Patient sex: M
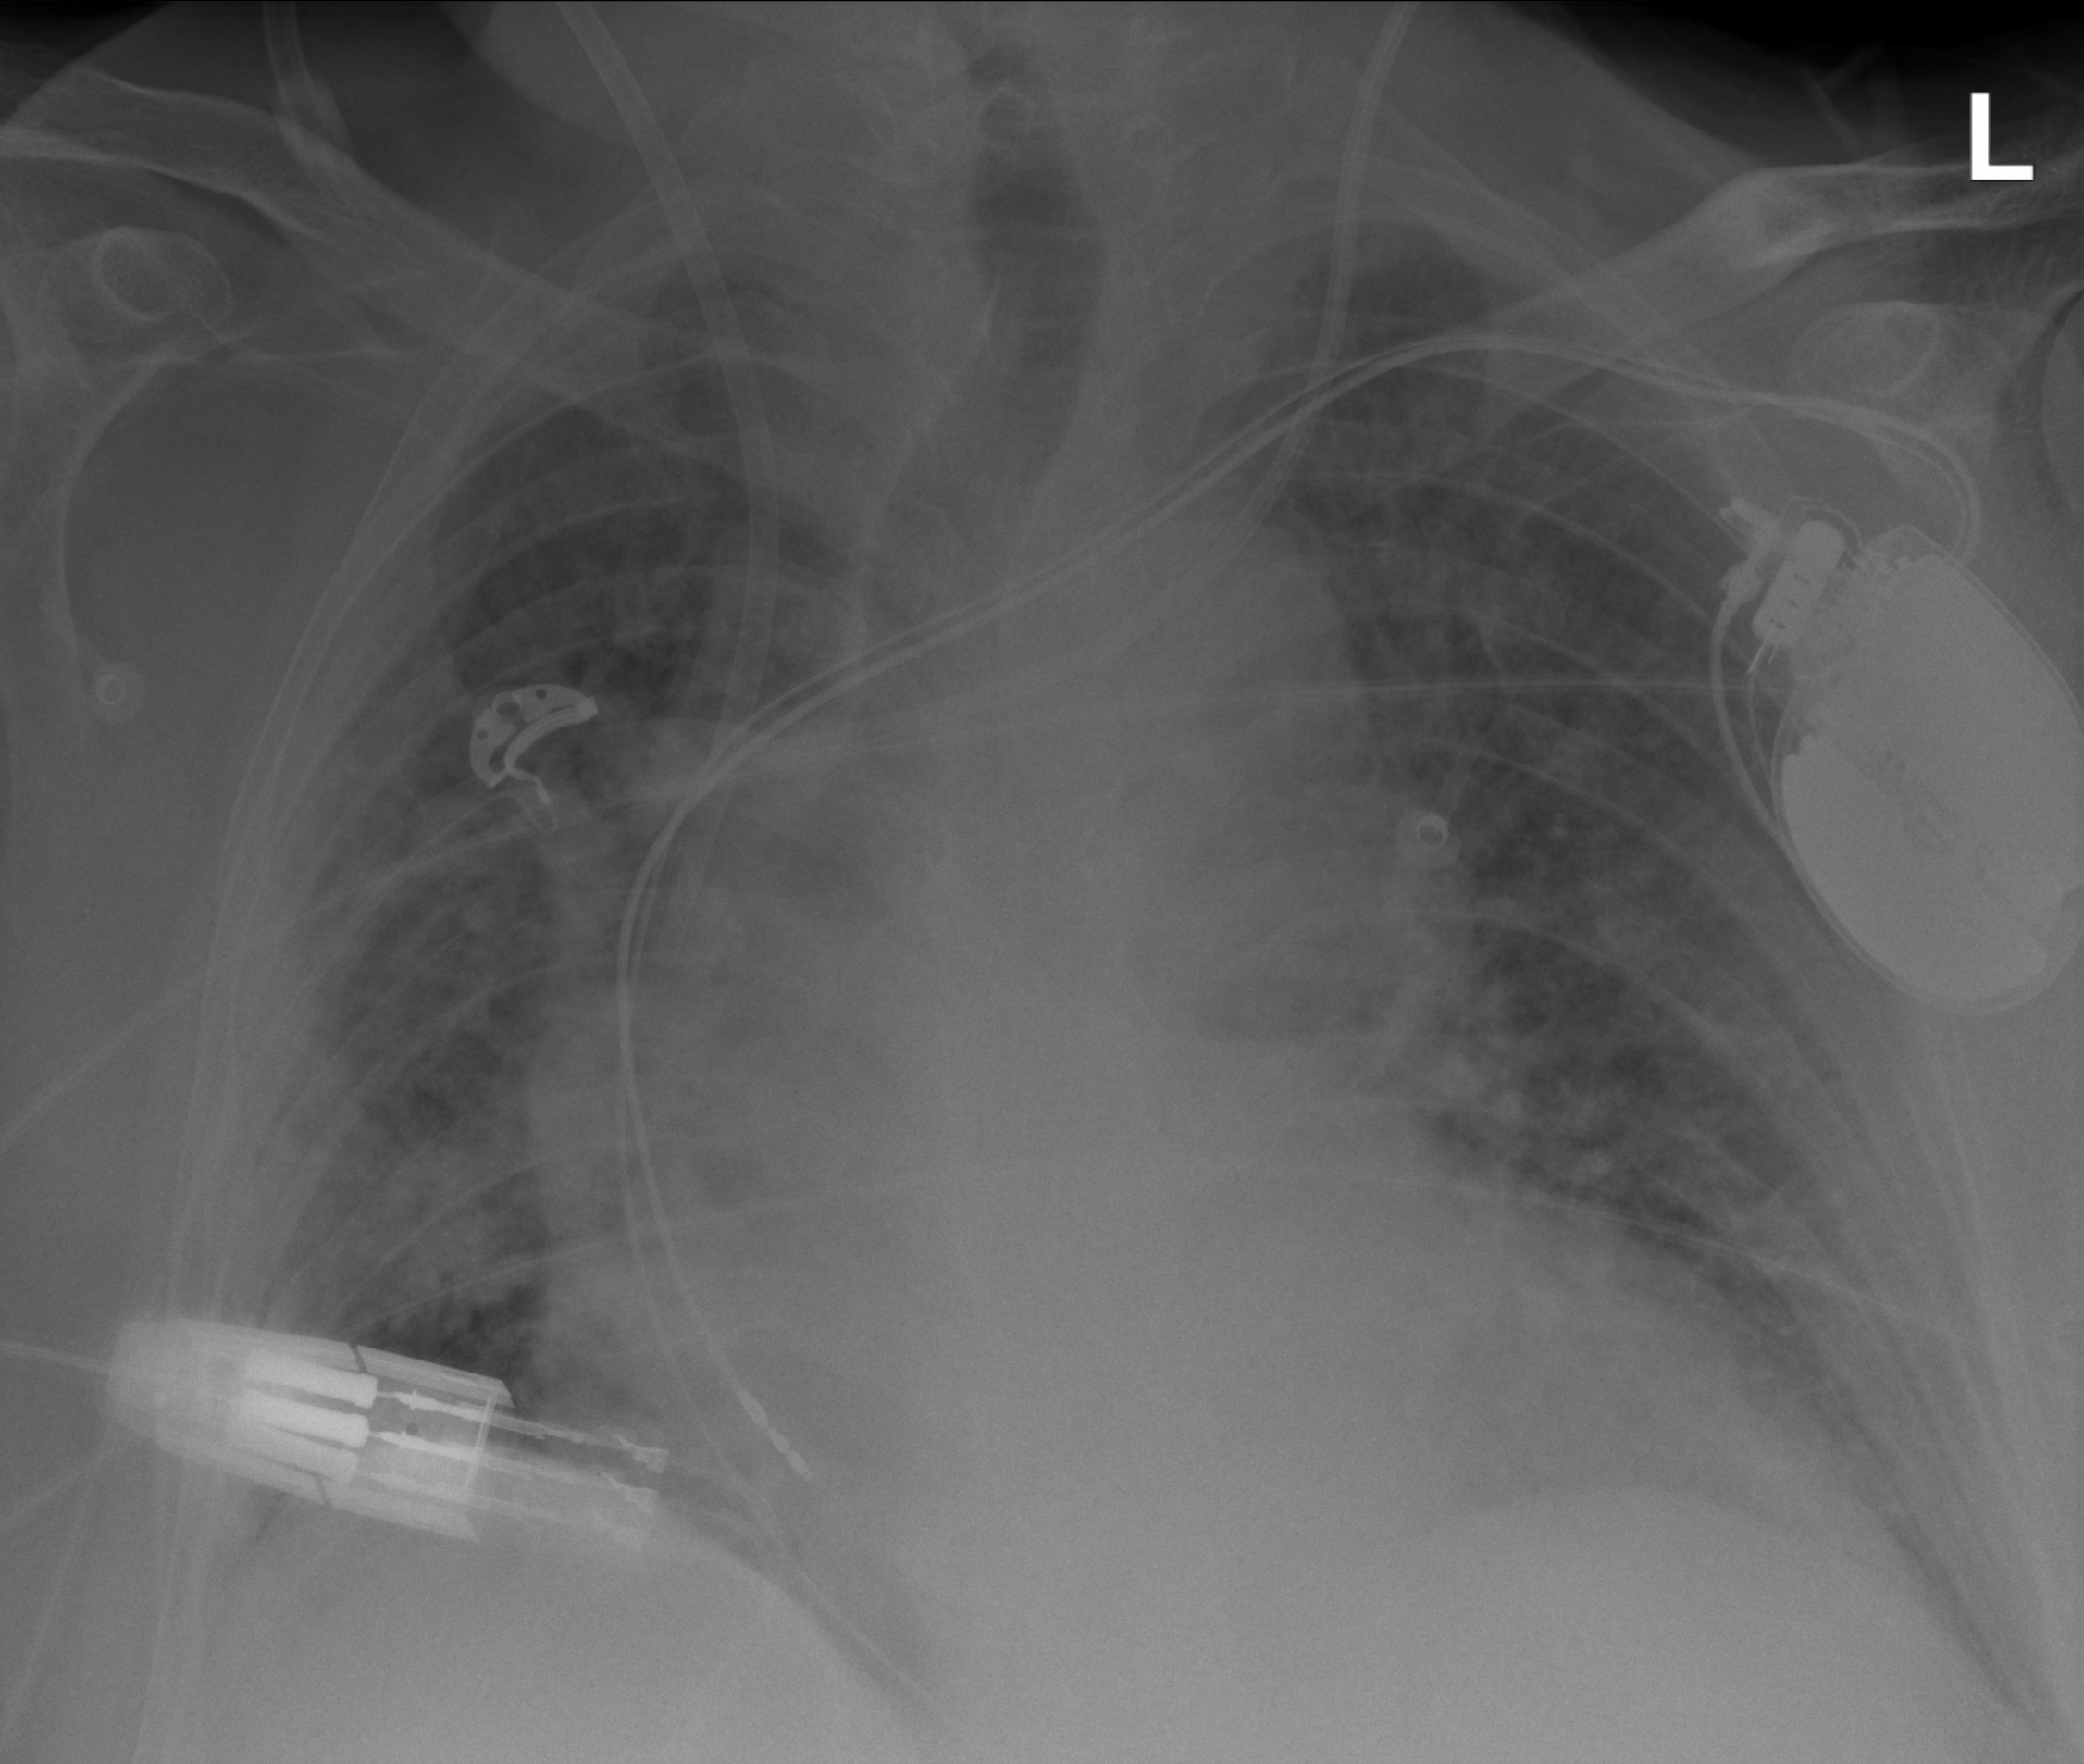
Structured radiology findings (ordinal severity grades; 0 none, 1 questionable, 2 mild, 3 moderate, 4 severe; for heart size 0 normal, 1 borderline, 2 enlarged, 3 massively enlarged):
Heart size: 2
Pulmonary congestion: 2
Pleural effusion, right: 1
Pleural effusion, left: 0
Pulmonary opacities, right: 3
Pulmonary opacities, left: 2
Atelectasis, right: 2
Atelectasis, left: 0